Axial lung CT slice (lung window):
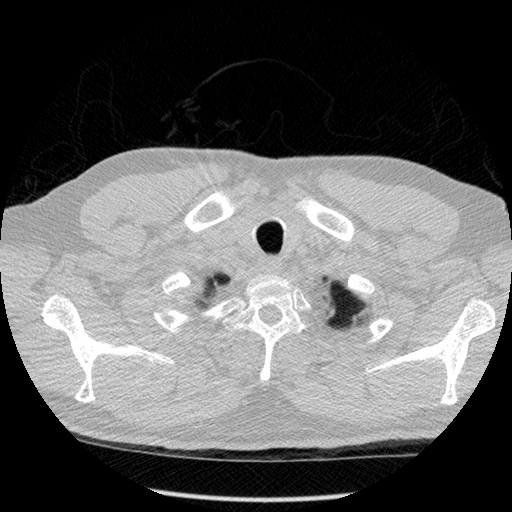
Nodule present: no